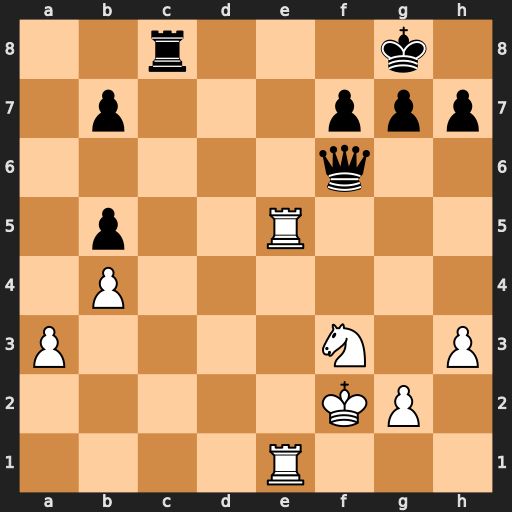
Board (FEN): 2r3k1/1p3ppp/5q2/1p2R3/1P6/P4N1P/5KP1/4R3
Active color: w
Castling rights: -
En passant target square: -
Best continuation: Re8+ Rxe8 Rxe8#